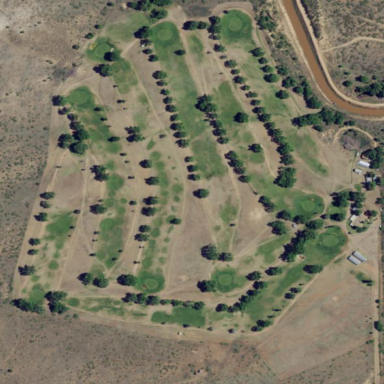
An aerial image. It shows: Golf course.